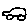
Label: car